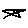
Label: star